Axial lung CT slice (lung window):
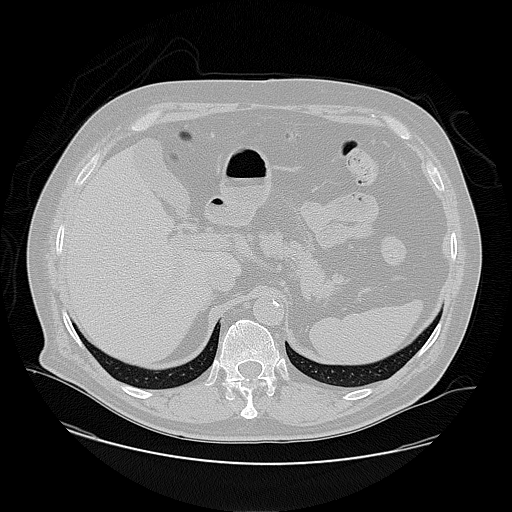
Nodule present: no